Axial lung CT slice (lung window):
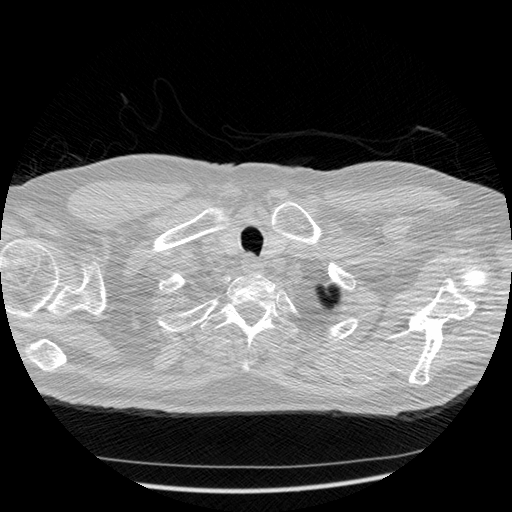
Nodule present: no